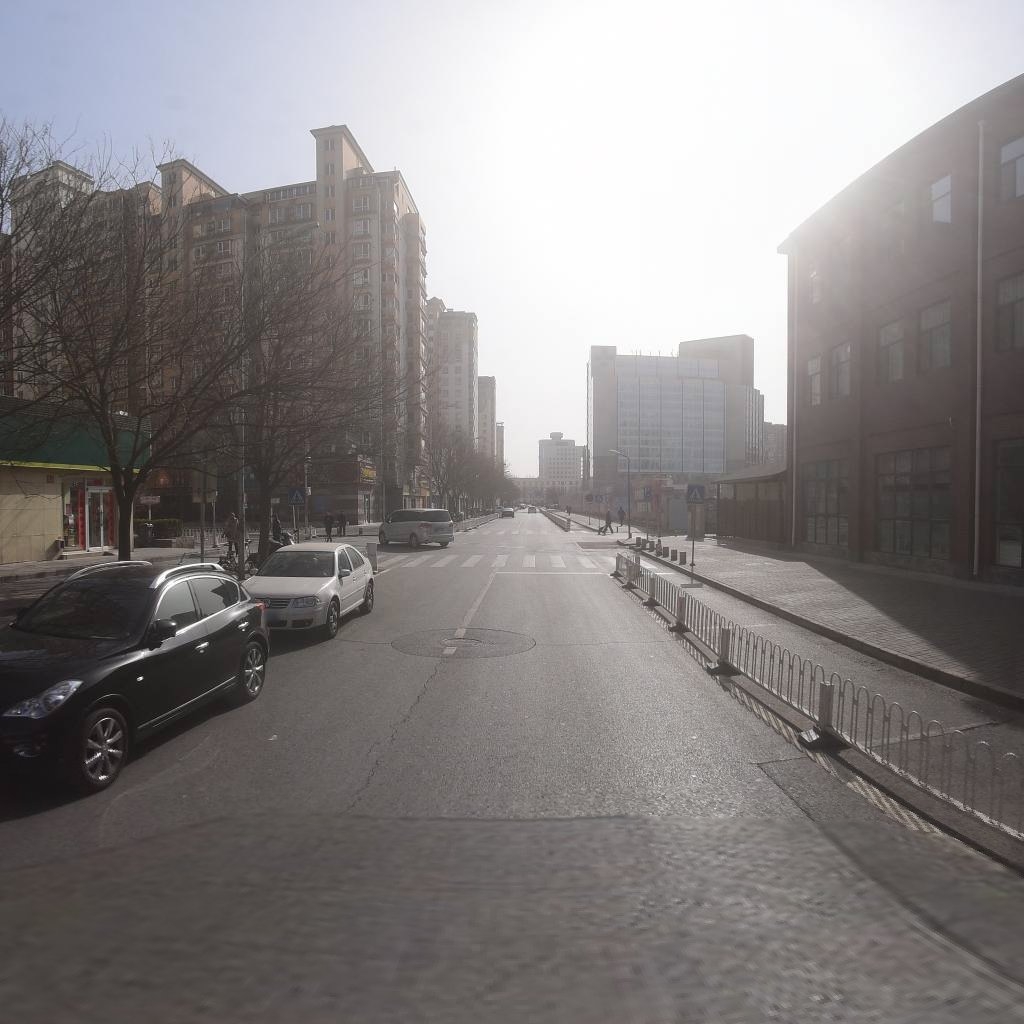
Region: Xicheng
Road damage annotations: transverse crack, transverse crack, manhole cover, longitudinal crack